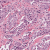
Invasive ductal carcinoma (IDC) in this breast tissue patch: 1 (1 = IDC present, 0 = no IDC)